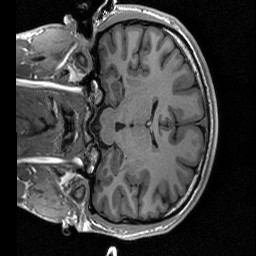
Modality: T1w
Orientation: coronal
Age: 18
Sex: male
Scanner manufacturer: siemens
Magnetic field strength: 3 T
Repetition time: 2.53 s
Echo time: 0.00219 s